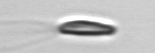
Label: Chrysochromulina